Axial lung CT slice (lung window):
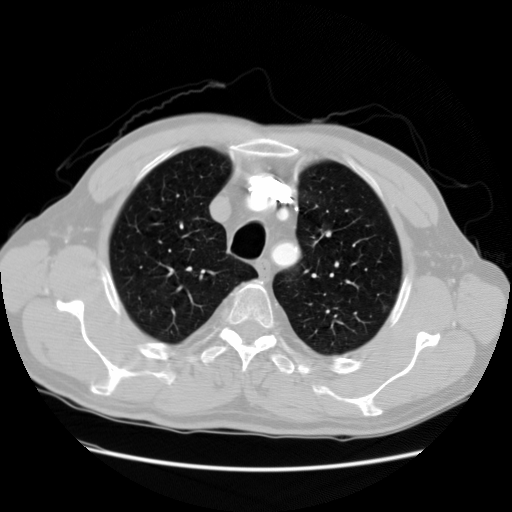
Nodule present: no